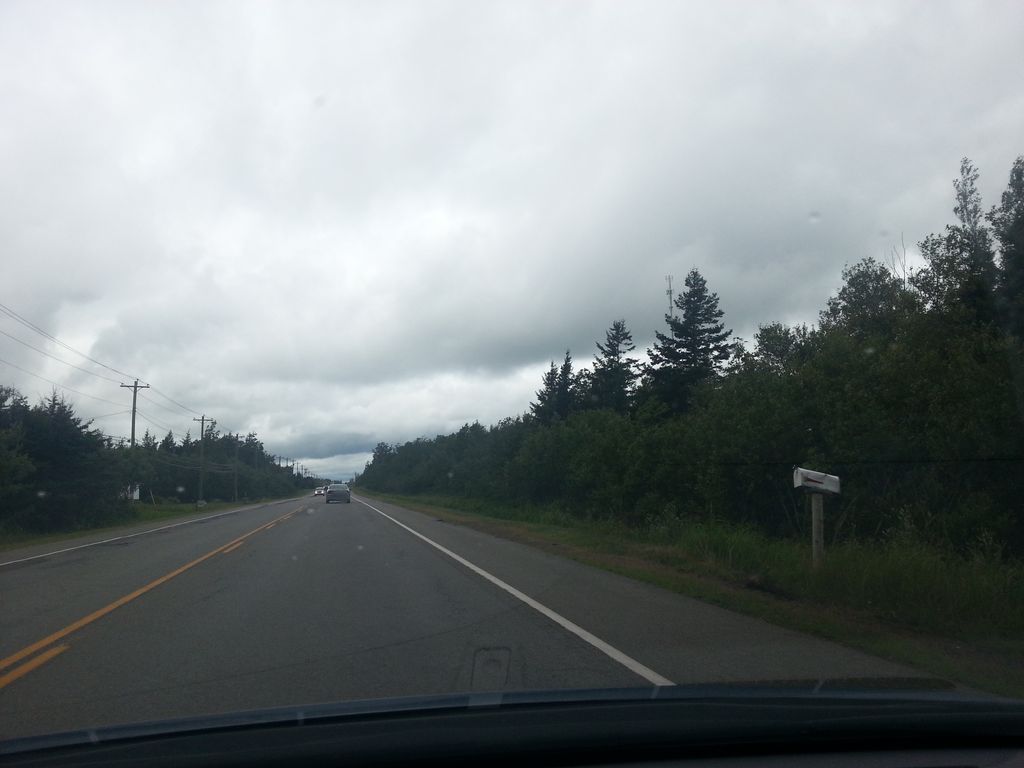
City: charlottetown